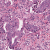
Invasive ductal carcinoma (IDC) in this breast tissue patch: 1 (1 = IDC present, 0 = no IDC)